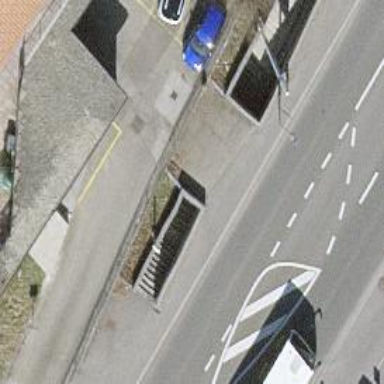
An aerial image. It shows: Tunnel footway.